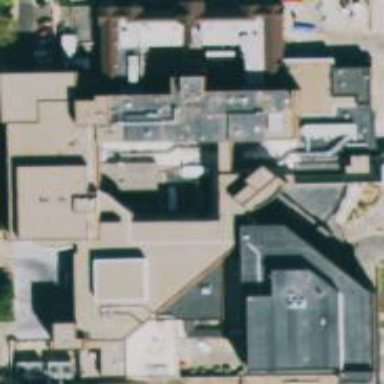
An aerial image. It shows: Hospital building.